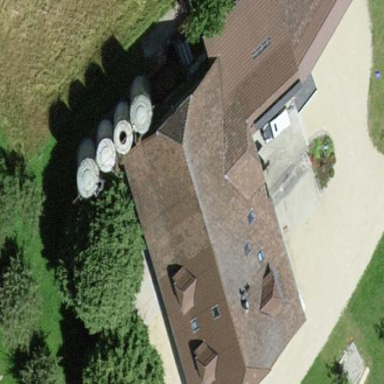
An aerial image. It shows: Farm building.